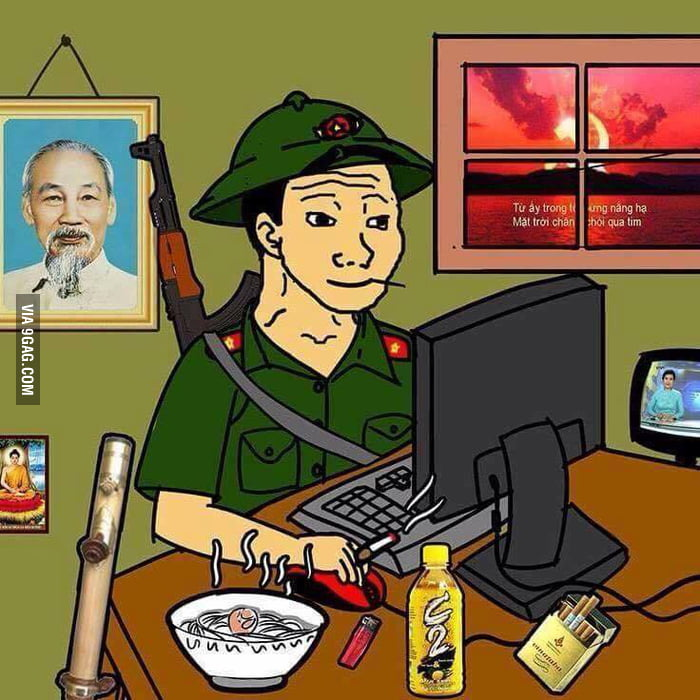
Label: 5_Wojak_with_Background